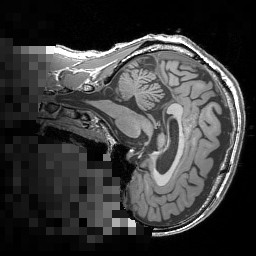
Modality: T1w
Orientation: sagittal
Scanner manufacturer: siemens
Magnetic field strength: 3 T
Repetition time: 1.5 s
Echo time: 0.00291 s